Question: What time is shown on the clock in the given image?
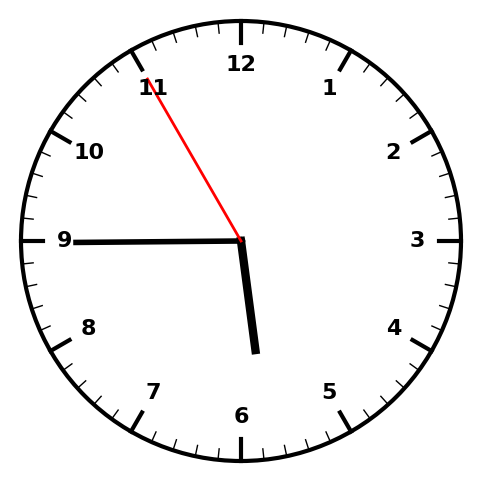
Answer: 05:44:55